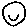
Label: smiley face